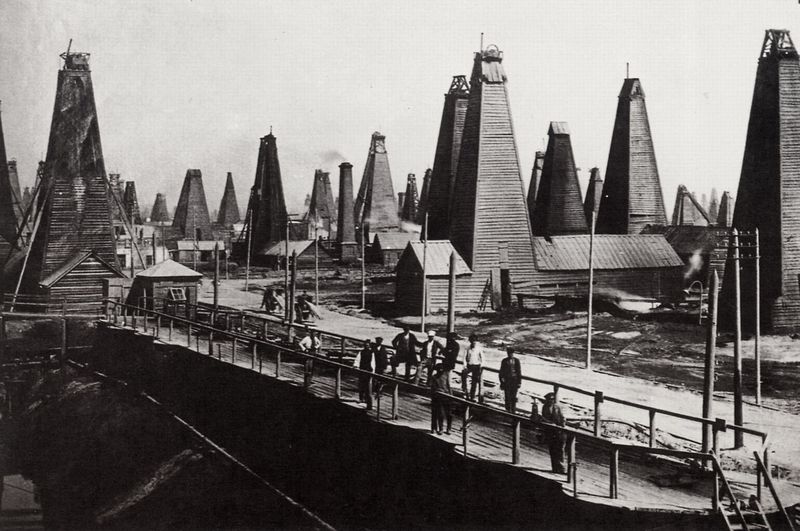
Titel: Erdölgewinnung in Baku am Kaspischen Meer
Künstler: Dmitrij Ivanovic Ermakov
Standort: Moskau
Institution: Historisches Museum
Schlagwörter: berg, himmel, mann, weiß, landschaft, menschen, see, braun, grau, holz, männer, schwarz, strasse, anlage, dach, gebäude, gras, haus, weg, wiese, hemd, hose, architektur, mensch, horizont, häuser, hügel, brücke, brüstung, hütte, rauch, arbeit, kamine, schornstein, ansicht, dächer, schornsteine, gelände, hütten, amerika, fabrik, arbeiter, damm, grube, industrie, masten, planken, steg, treppe, soldaten, geländer, foto, fotografie, photographie, türme, kohle, gebilde, schraffur, stiefel, photo, öfen, pyramide, weltausstellung, bauten, rohr, photografie, industrielandschaft, leitungen, strommasten, fotgrafie, pyramidal, rohre, holzhütten, leitung, pyramiden, baracken, tagebau, baraken, texas, arbeietr, bahnbrücke, bohrtürme, derrick, farbrik, holzarchitektur, holzspeicher, kohlegewinnung, manste, pyramodal, ölbohrtürme